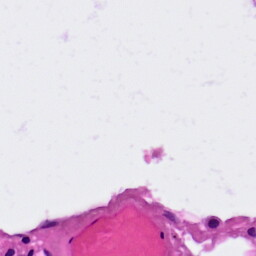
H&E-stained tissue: Lung